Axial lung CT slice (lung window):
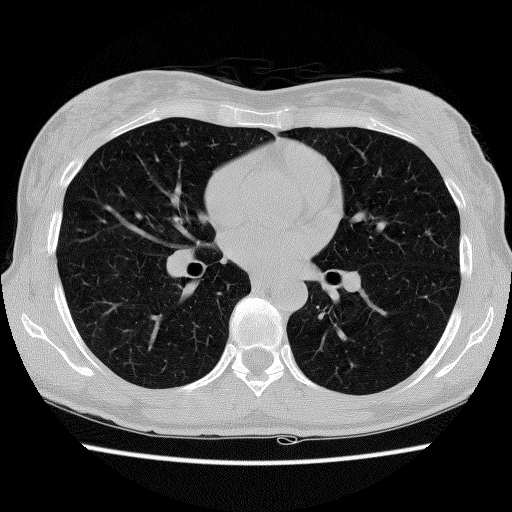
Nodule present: no